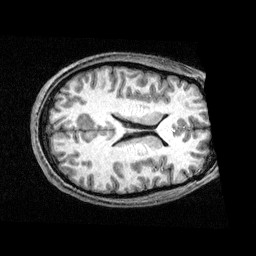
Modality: T1w
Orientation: axial